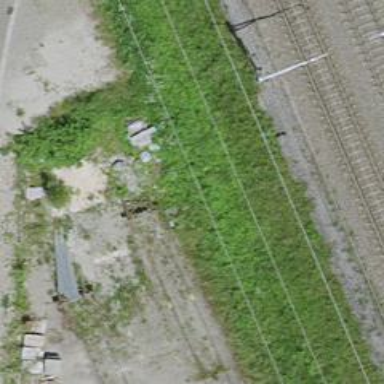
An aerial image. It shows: Railway buffer stop.